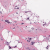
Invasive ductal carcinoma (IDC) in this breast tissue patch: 1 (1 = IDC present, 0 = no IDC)